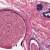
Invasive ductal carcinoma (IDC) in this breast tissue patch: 0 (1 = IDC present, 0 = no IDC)